Aerial crown-view tile of a tropical tree (Barro Colorado Island, Panama), acquired 20250317:
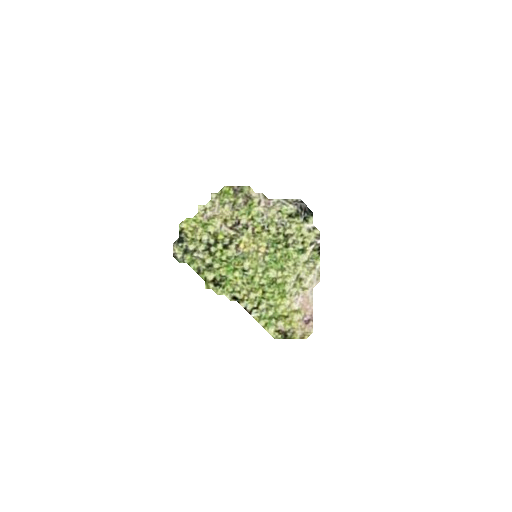
Species: Anacardium excelsum
GBIF accepted scientific name: Anacardium excelsum
Crown area: 22.311 m²